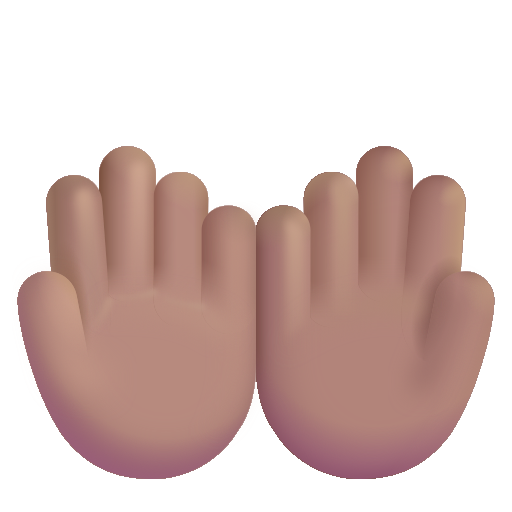
palms up together color